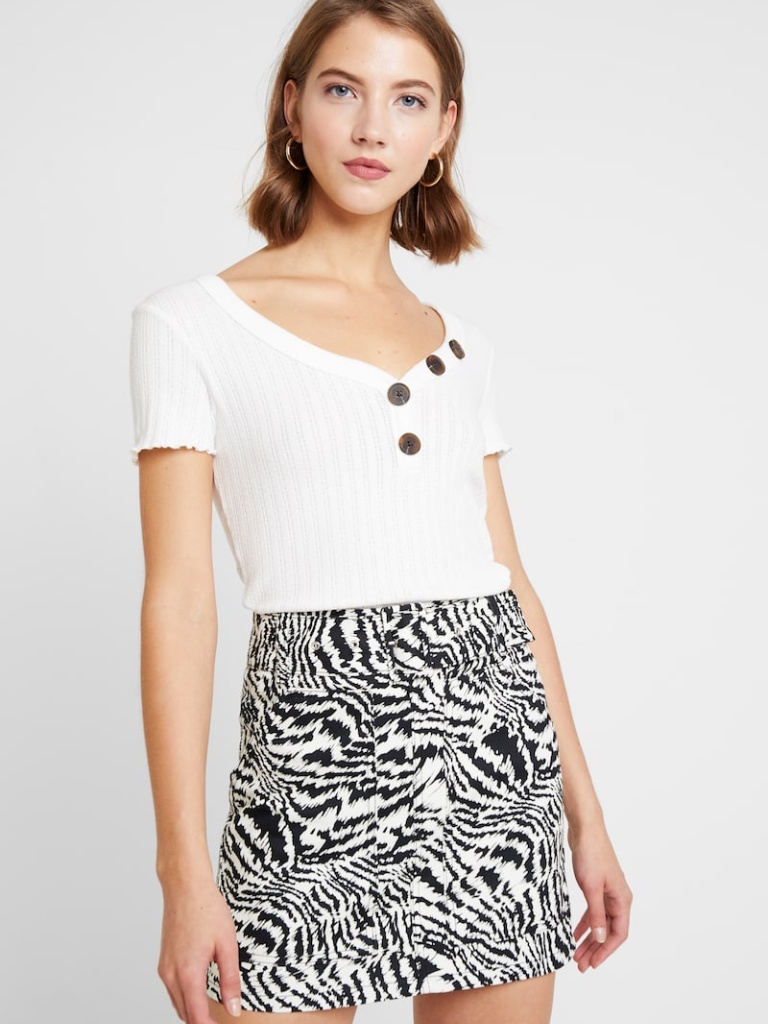
ribbed tight short sleeve hip length French Tucked v-neck t-shirt